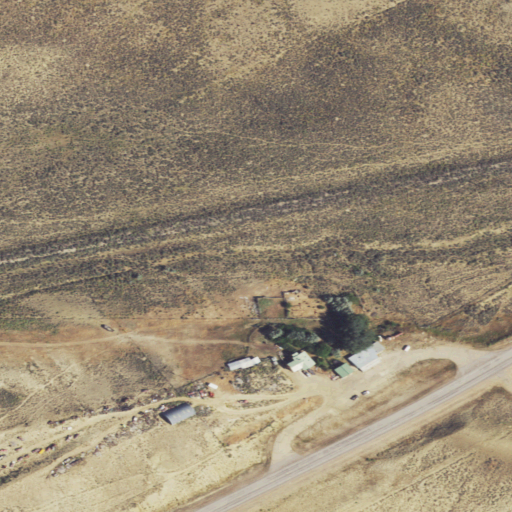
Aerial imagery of valley in Wyoming named Coyote Canyon containing shrub, open development, and low intensity development